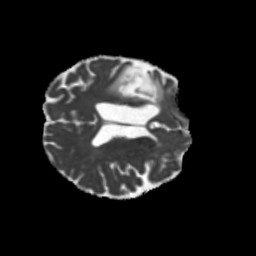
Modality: MD
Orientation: axial
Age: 64
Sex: female
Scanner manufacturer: siemens
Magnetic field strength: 3 T
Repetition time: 5.25 s
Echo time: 0.08 s